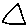
Label: triangle